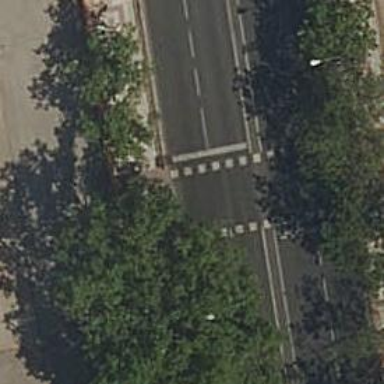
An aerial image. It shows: Road with traffic signals.